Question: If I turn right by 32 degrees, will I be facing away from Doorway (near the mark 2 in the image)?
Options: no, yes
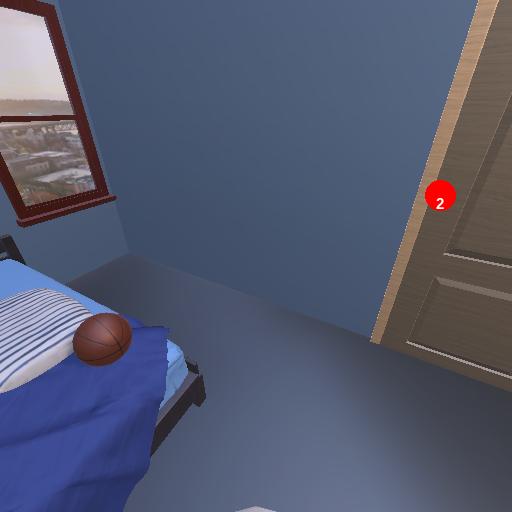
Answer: no